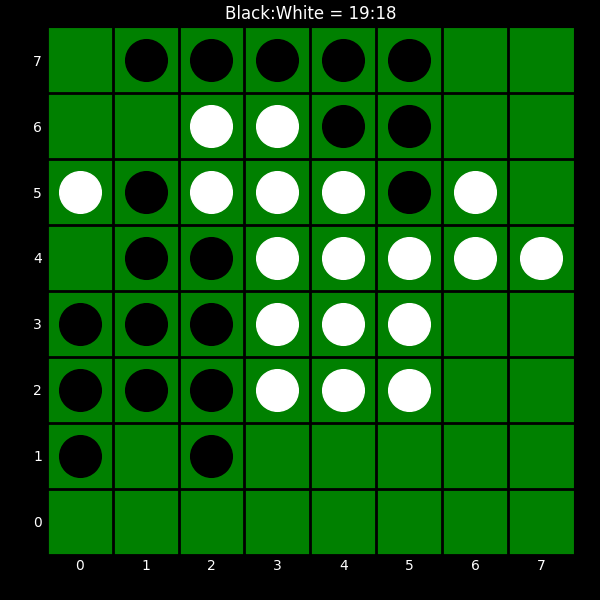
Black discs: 19
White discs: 18